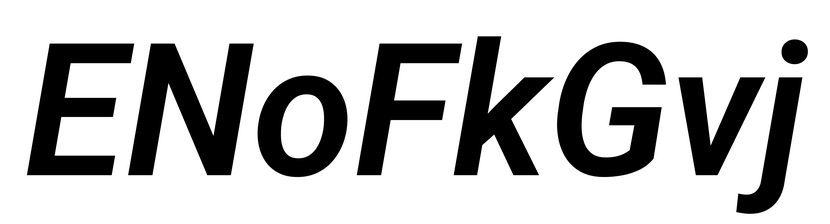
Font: Roboto-Italic_SemiBold_Italic